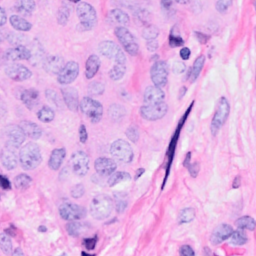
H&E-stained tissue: Breast